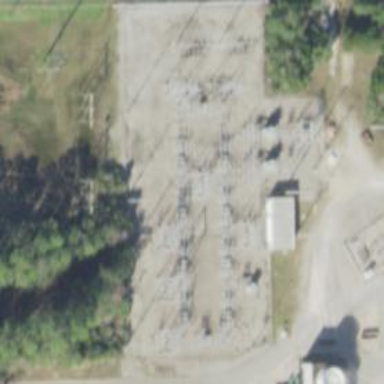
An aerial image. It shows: Switch used for power control.